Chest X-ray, PA view. Patient: 11 years old, sex M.
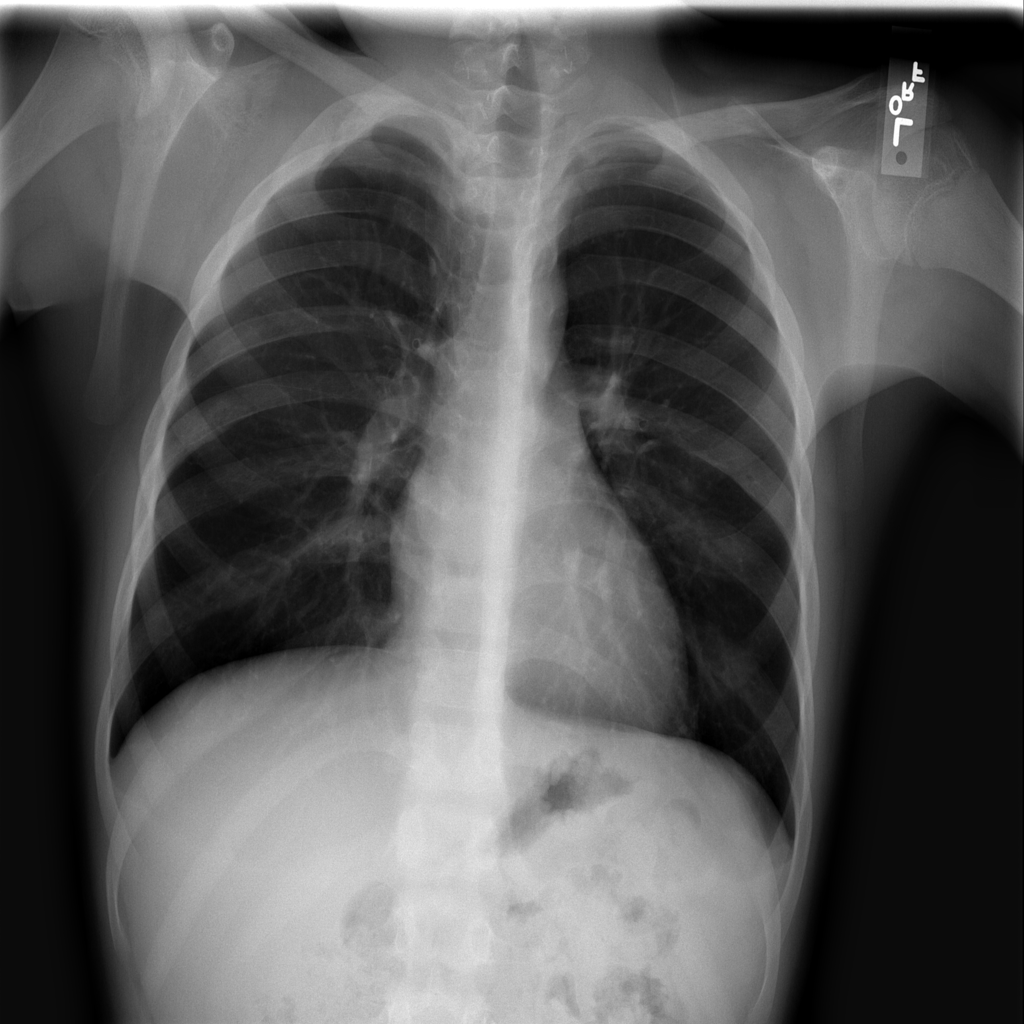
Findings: No Finding